Field crop: maize
Growth stage: 2
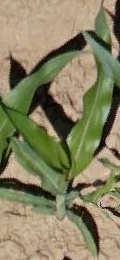
Species: maize